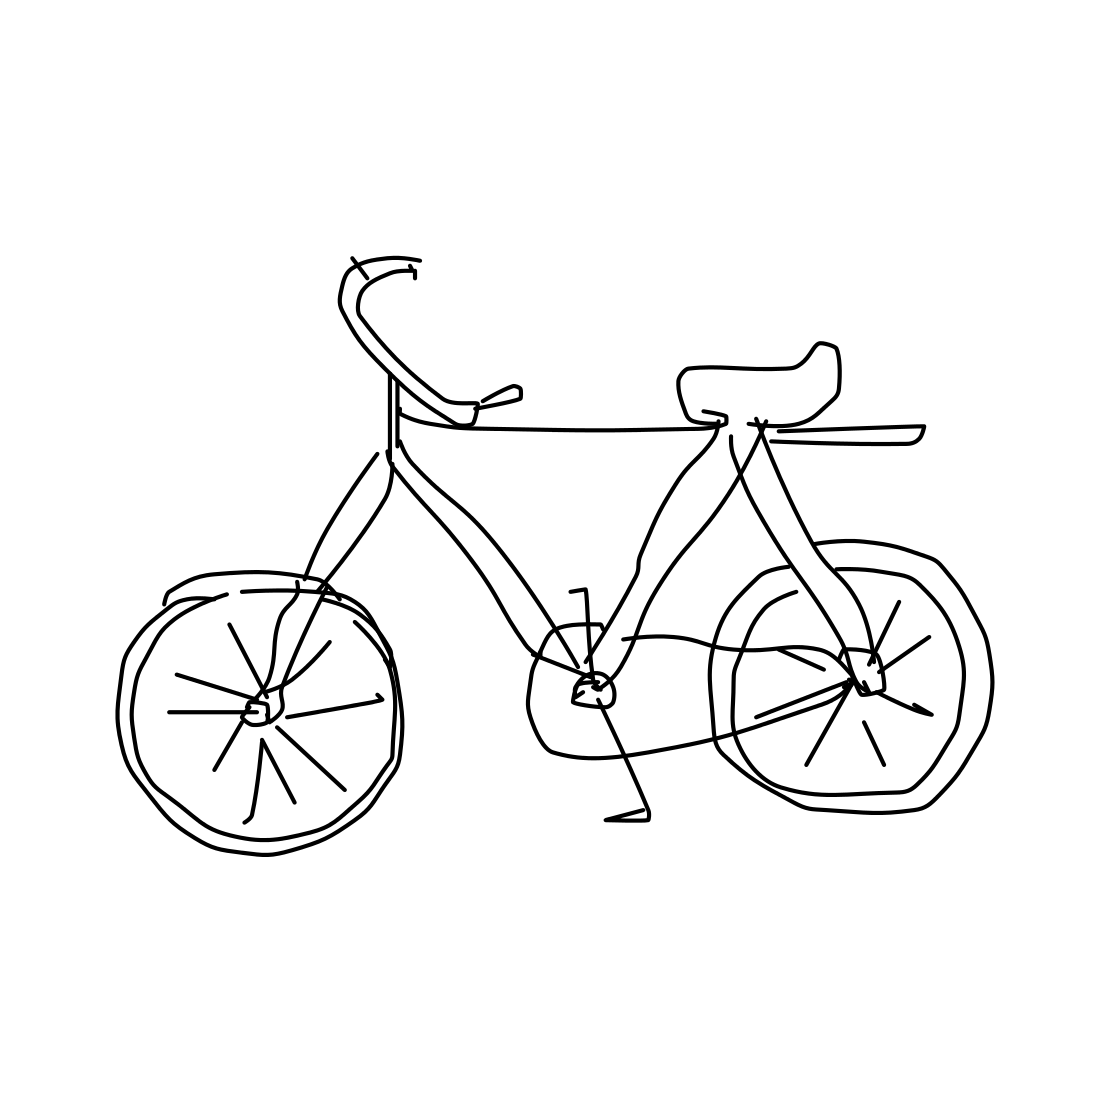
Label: bicycle